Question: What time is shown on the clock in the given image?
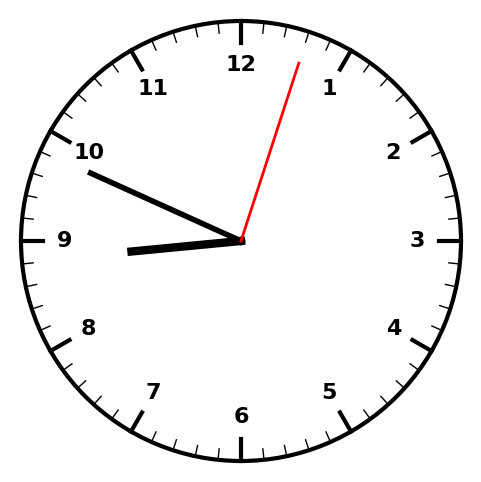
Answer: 08:49:03